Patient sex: M
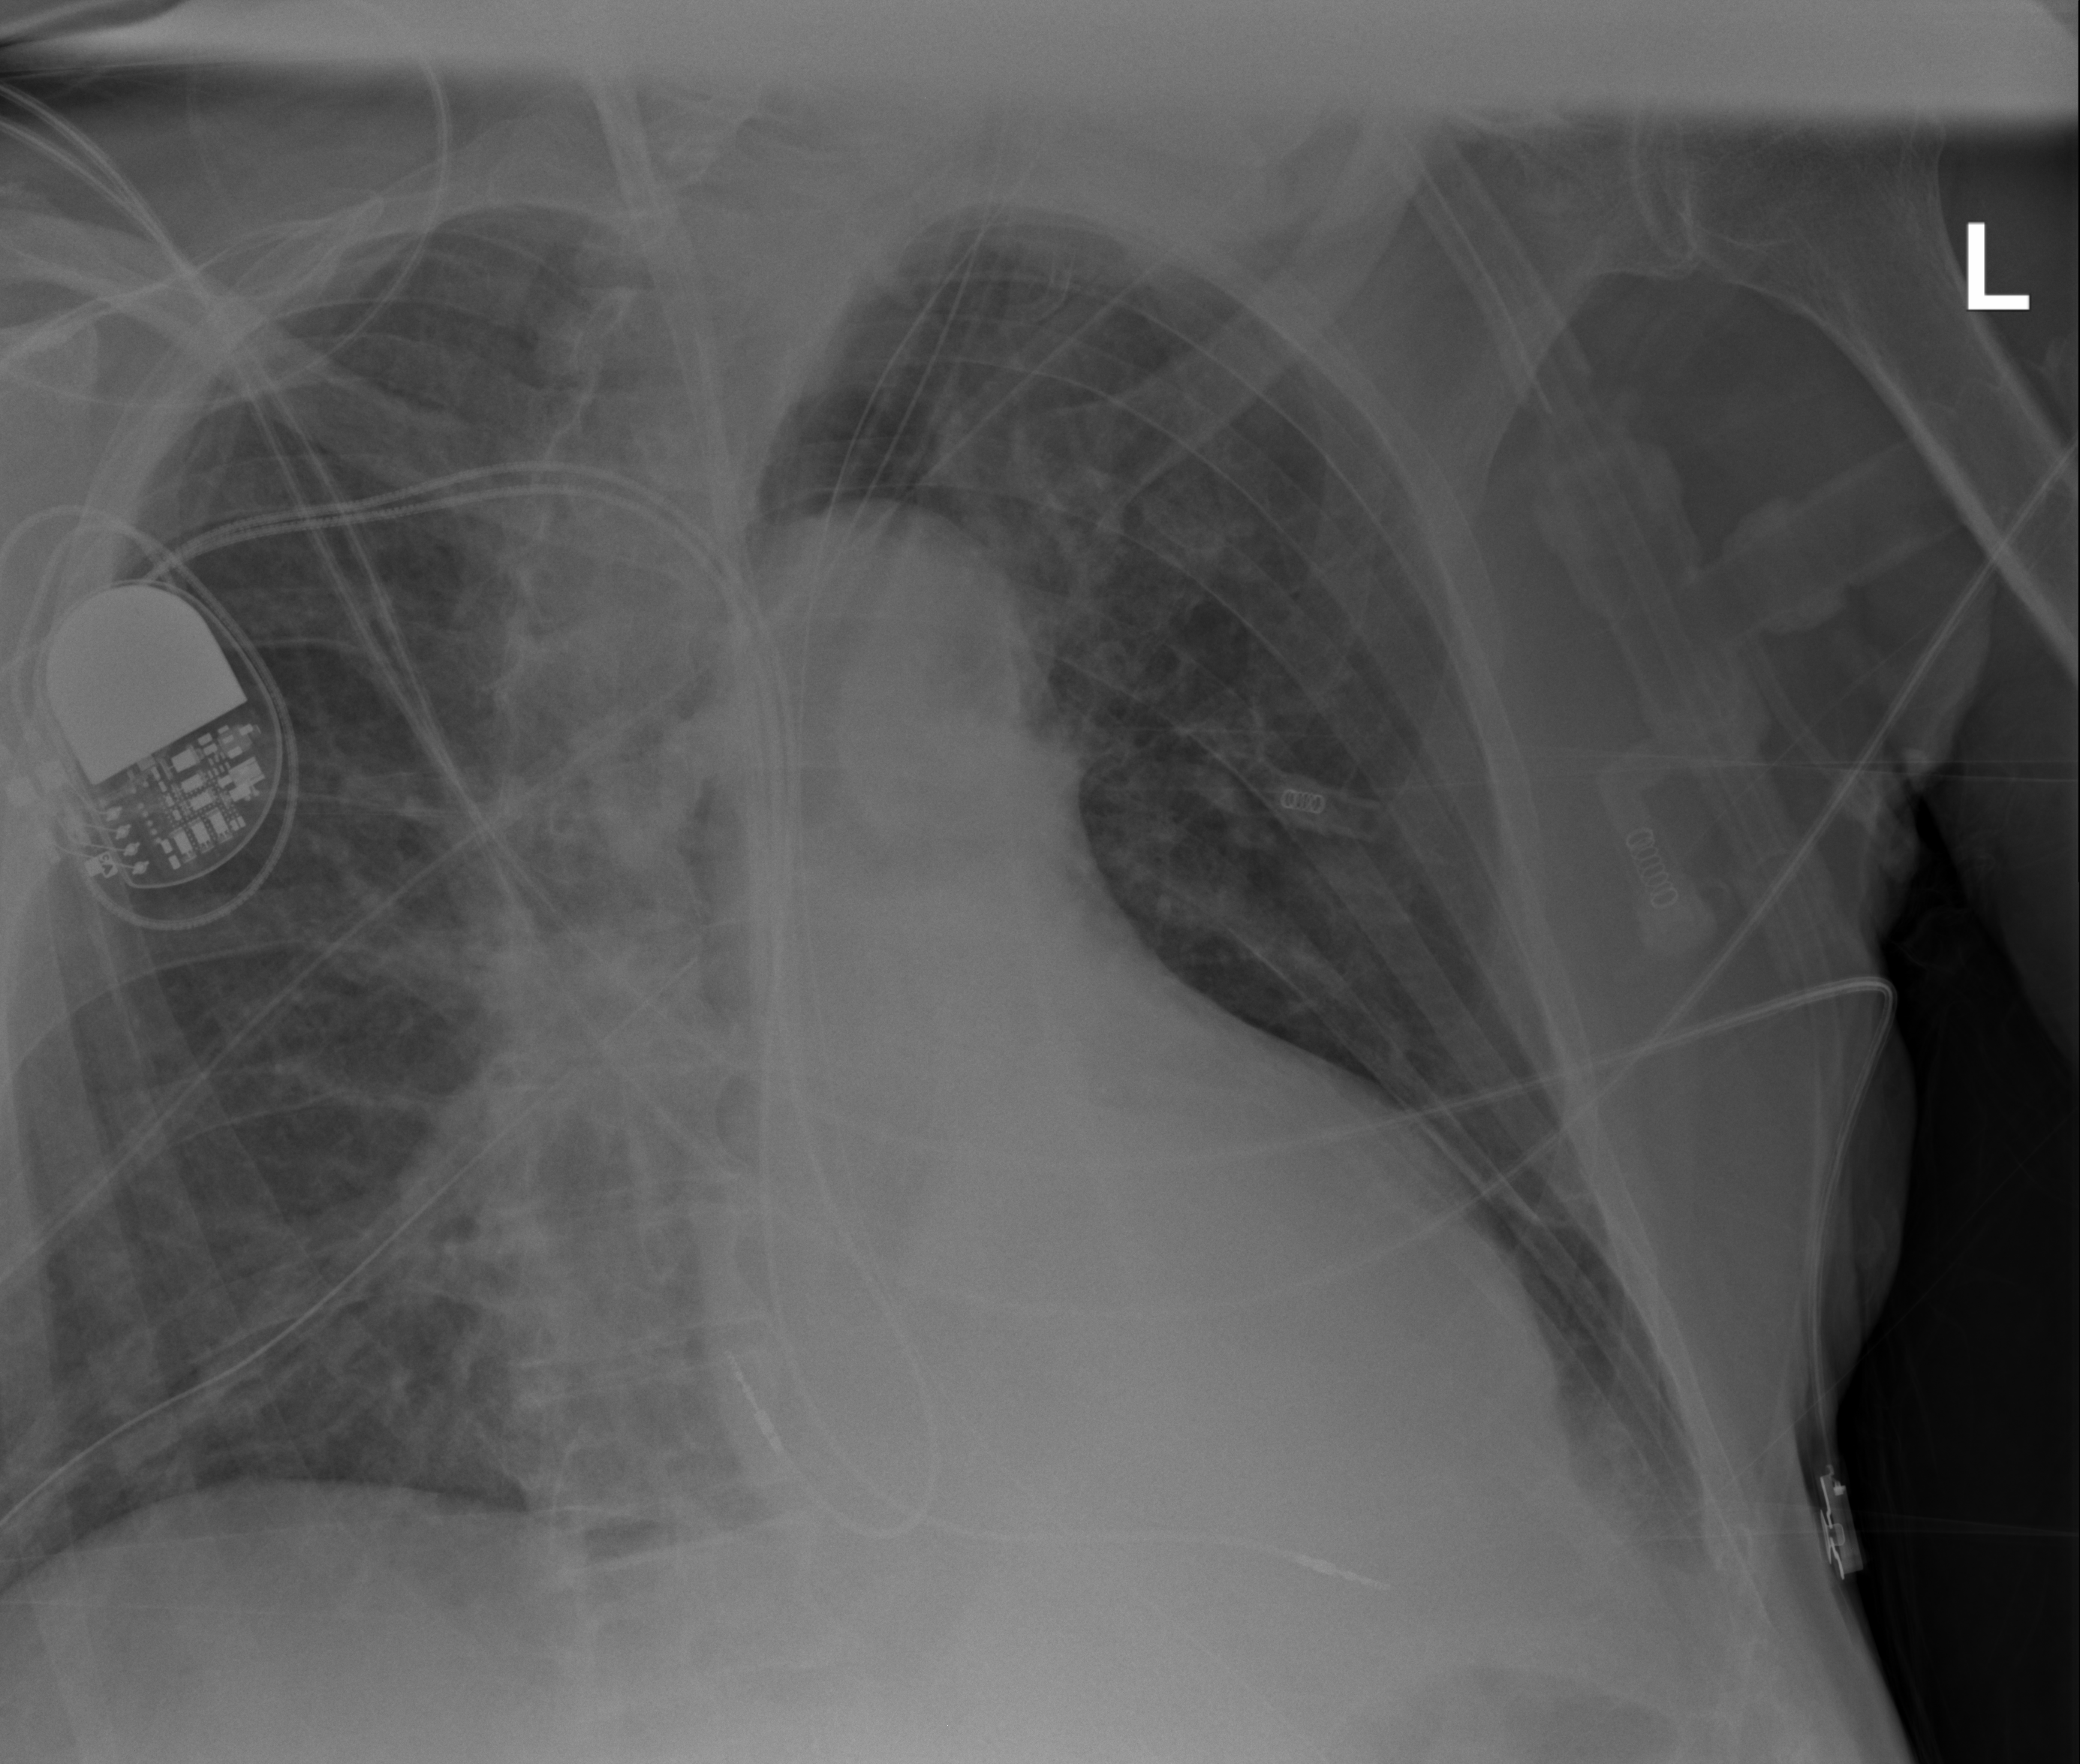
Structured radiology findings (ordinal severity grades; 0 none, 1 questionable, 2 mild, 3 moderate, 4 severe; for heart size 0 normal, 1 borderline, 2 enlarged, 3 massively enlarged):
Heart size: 1
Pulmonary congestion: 2
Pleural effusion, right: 0
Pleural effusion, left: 2
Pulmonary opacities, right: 0
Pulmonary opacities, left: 0
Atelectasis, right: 2
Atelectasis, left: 2